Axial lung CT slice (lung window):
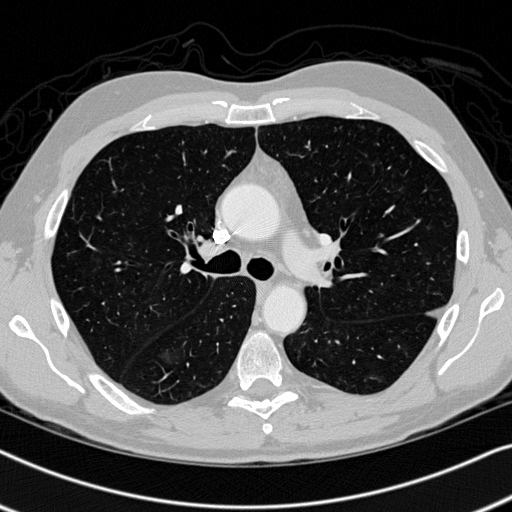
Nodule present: yes
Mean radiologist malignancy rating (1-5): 3